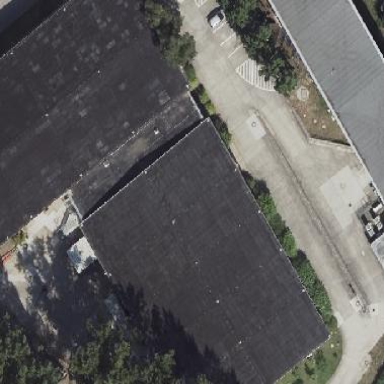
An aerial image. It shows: Commercial building with flat roof.